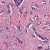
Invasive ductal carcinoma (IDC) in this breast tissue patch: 1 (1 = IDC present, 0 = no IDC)